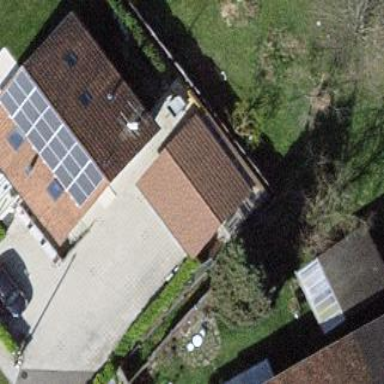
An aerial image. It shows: Simple house.